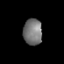
Tissue: prostate
Cell type: Epithelial cells
Senescence score: 0.3294
Nuclear area (px): 489
Mean DAPI intensity: 116.63